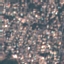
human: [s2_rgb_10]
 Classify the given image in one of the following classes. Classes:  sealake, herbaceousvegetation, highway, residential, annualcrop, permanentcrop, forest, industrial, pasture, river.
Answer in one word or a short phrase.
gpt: Residential